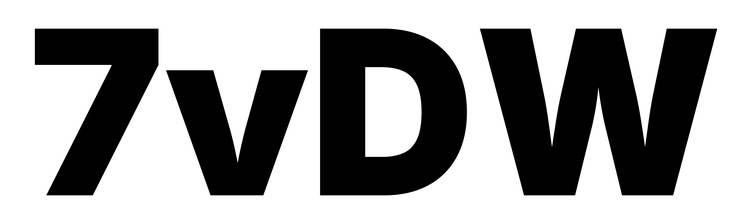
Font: Inter_Black